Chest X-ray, AP view. Patient: 6 years old, sex M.
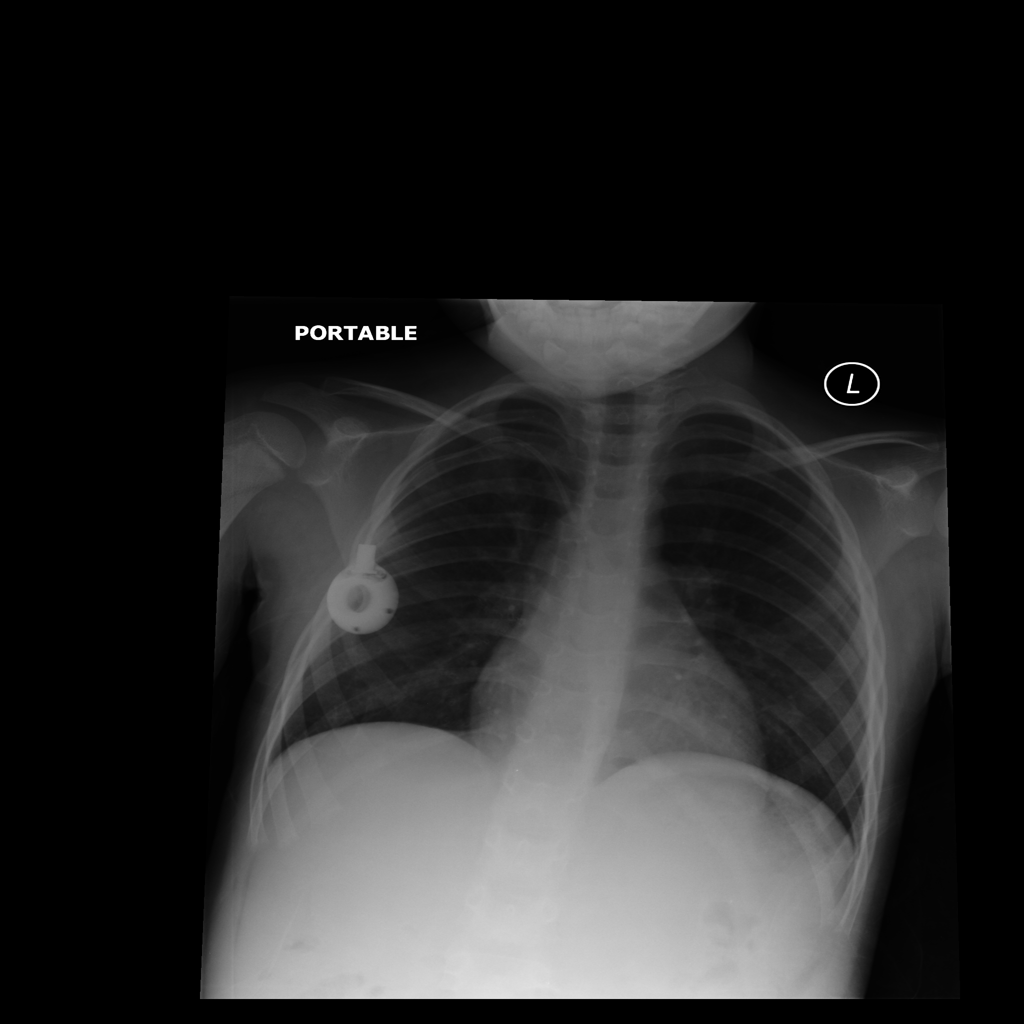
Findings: No Finding